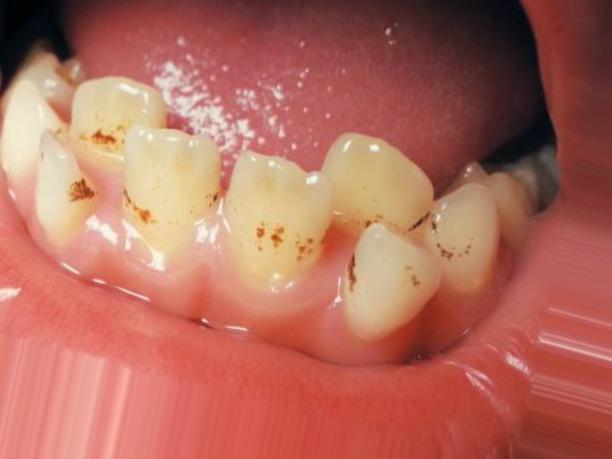
Condition: Tooth Discoloration